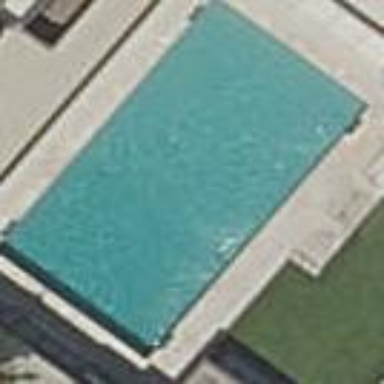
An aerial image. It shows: Swimming pool located in leisure land.